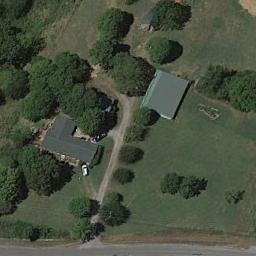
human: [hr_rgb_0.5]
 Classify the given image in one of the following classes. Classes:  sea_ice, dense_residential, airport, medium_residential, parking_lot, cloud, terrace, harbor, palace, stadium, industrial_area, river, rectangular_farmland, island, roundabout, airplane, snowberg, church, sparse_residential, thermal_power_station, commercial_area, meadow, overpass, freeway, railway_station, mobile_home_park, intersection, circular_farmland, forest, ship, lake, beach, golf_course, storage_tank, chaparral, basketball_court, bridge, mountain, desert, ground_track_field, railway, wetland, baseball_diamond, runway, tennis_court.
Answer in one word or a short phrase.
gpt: sparse_residential